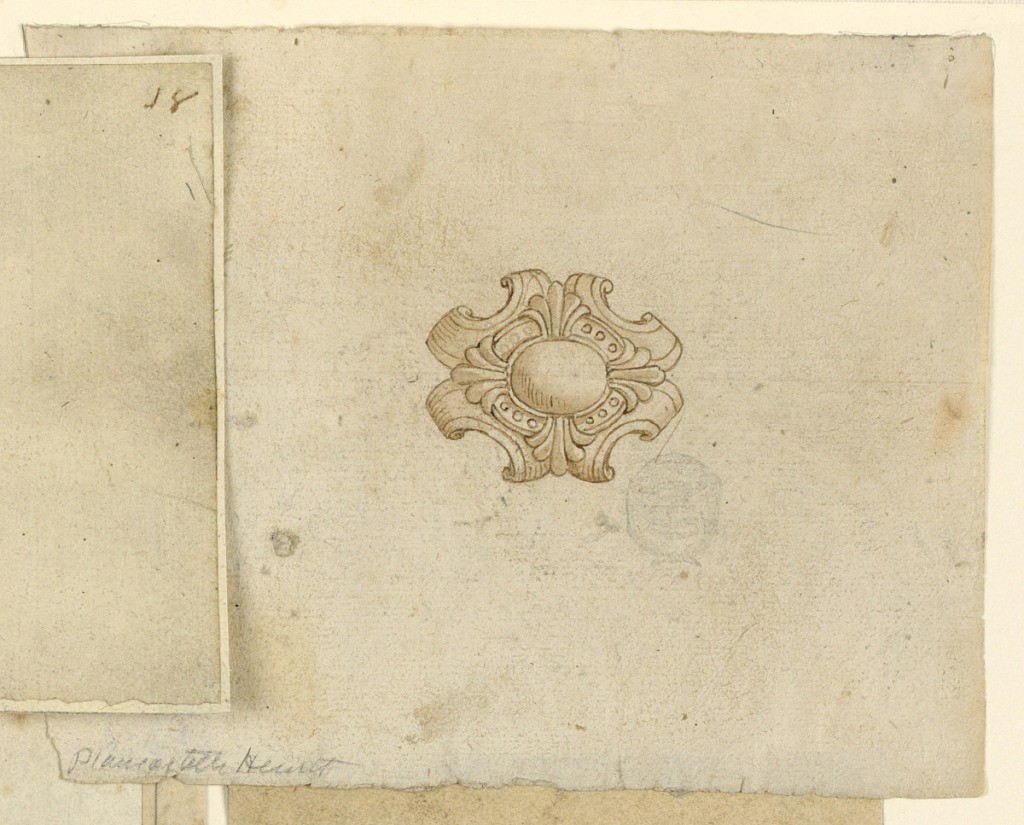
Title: Oval Diamond Brooch
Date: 16th century
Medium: Pen and ink, brush and sepia on paper
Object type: Drawing
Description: An oval diamond is framed by an escutcheon, having outside four volutes with backwards disposed scrolls.